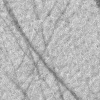
Atmospheric dust classification: not_dusty